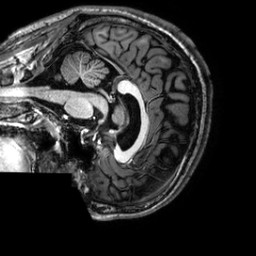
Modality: T1w
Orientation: sagittal